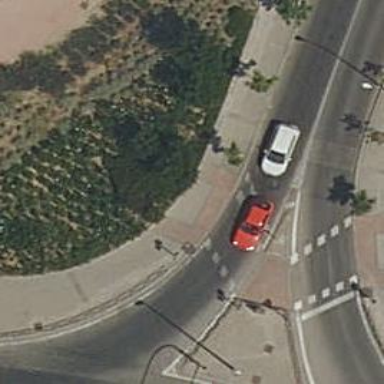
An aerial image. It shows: Crossing with traffic signals.